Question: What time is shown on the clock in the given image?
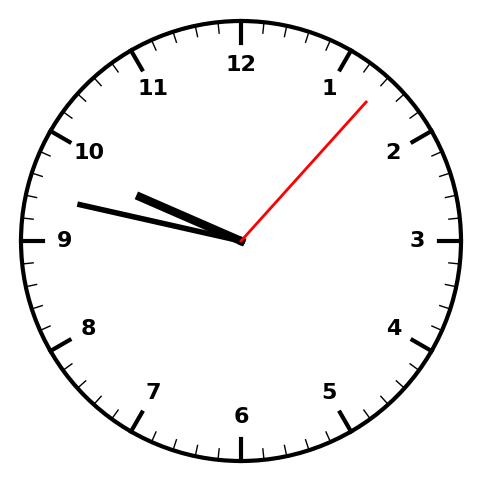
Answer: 09:47:07